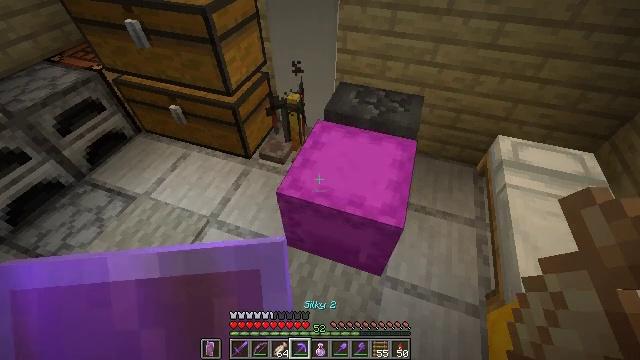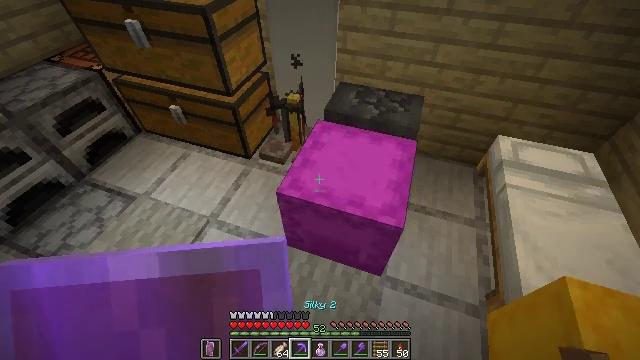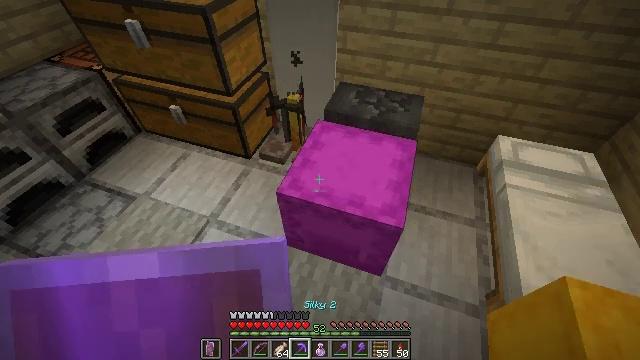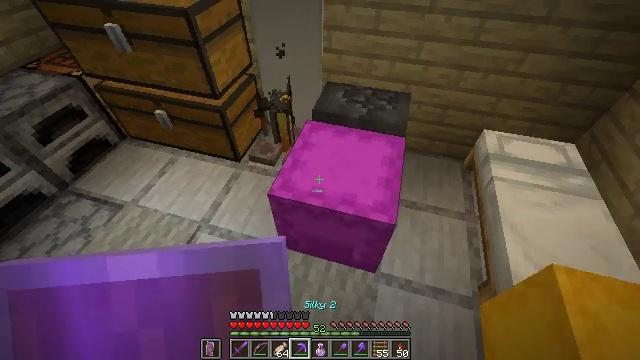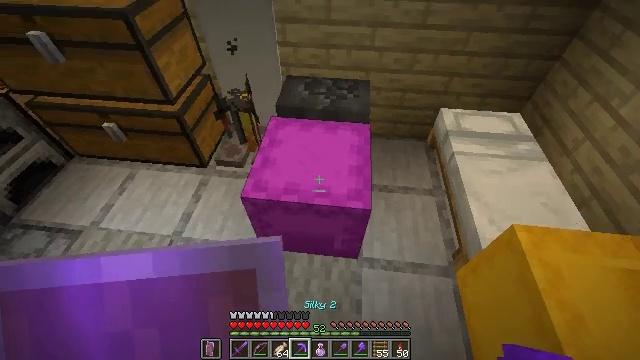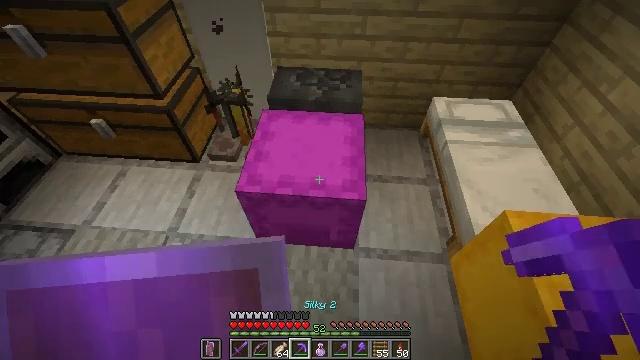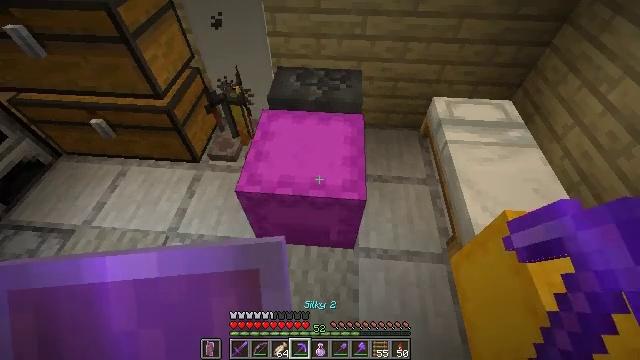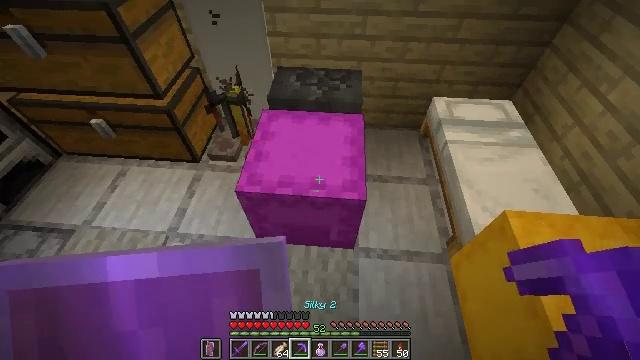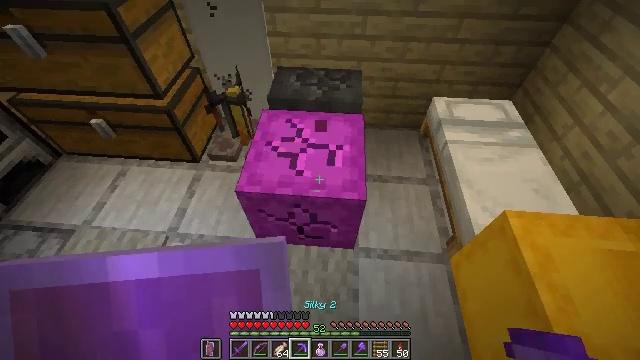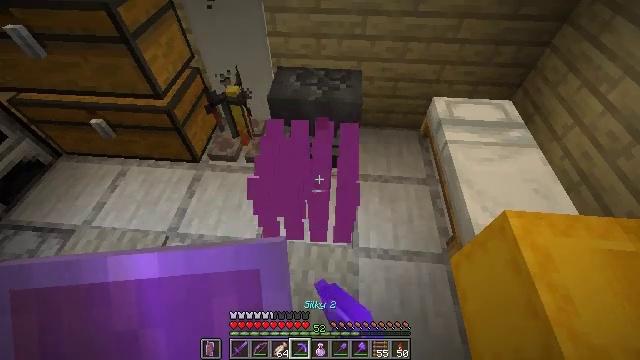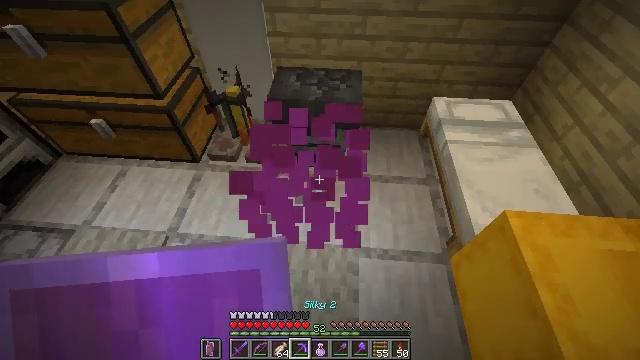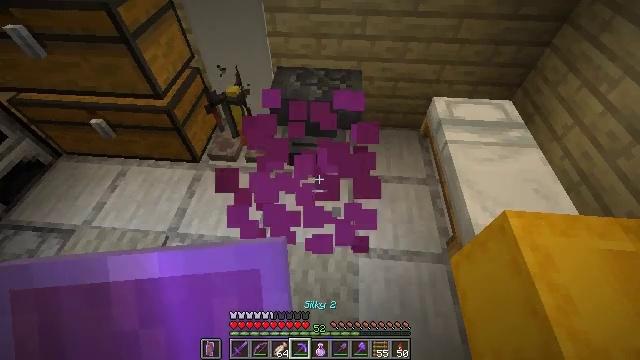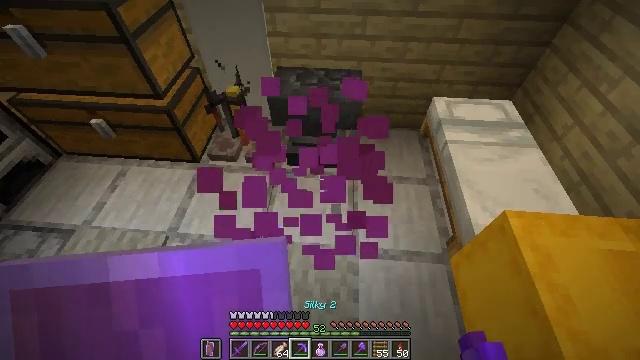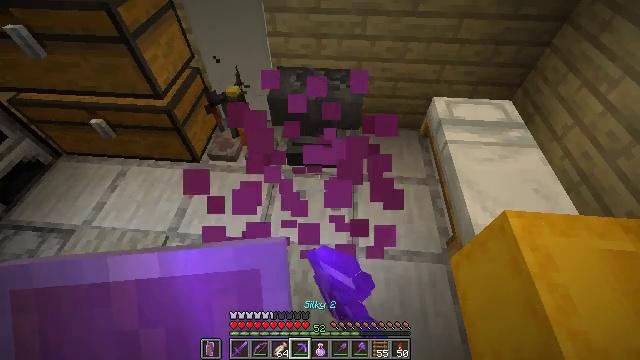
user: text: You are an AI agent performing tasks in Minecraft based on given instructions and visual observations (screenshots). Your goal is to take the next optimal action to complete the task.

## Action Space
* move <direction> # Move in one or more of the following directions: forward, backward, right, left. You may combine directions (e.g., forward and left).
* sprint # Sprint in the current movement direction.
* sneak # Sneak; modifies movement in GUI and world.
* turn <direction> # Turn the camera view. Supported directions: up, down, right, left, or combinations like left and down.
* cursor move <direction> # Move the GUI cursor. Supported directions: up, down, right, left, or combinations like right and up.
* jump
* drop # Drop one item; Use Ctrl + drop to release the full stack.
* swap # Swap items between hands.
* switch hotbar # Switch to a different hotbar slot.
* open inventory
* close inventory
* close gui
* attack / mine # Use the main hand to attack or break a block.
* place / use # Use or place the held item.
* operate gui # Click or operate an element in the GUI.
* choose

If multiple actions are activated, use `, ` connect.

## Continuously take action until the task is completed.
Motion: motion action
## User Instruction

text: Collect the magenta shulker box for storage.
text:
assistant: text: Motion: no_op
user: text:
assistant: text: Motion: no_op
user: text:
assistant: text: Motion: turn right
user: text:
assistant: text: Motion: turn right and down
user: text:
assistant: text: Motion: turn right and down
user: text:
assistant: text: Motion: no_op
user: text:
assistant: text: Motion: no_op
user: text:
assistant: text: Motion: attack / mine
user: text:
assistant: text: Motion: attack / mine
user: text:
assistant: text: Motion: attack / mine
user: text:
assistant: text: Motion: attack / mine
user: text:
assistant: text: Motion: attack / mine
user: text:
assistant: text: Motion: no_op
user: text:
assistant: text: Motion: no_op